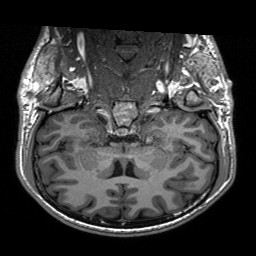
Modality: T1w
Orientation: sagittal
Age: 20
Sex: male
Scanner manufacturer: siemens
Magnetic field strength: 3 T
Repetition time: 2.3 s
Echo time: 0.00197 s